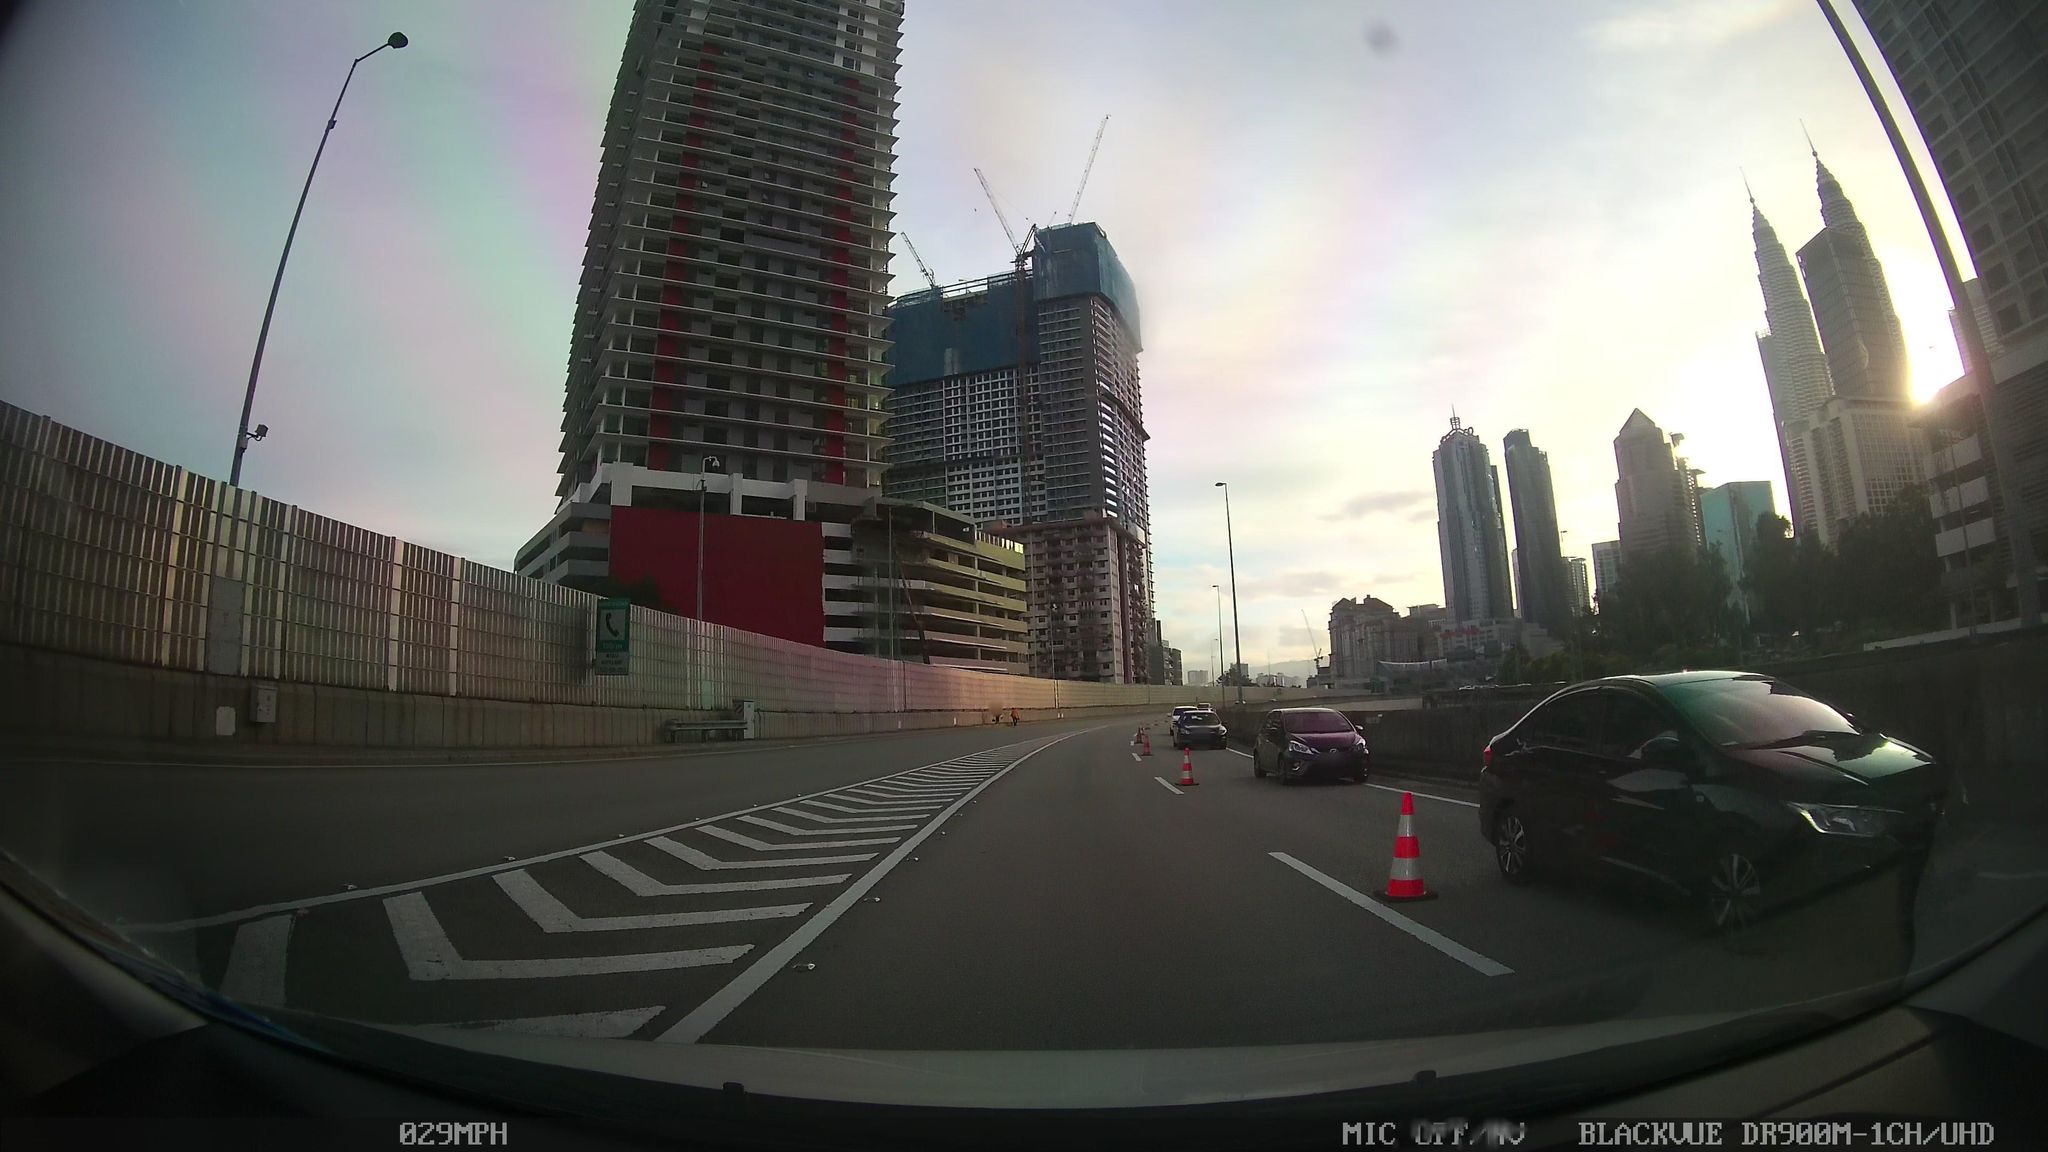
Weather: clear
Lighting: day
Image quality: good
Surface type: driving surface
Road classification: motorway_link, motorway
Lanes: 2
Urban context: urban centre
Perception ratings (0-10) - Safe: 1.72, Lively: 4.94, Beautiful: 2.95, Boring: 5.61, Depressing: 2.37, Wealthy: 5.87